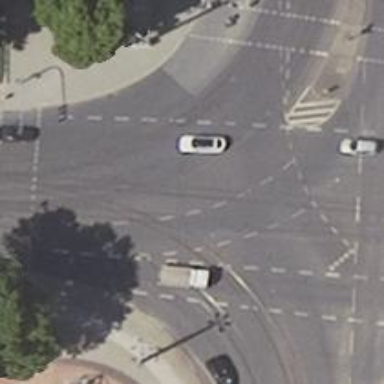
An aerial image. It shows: Railway crossing.